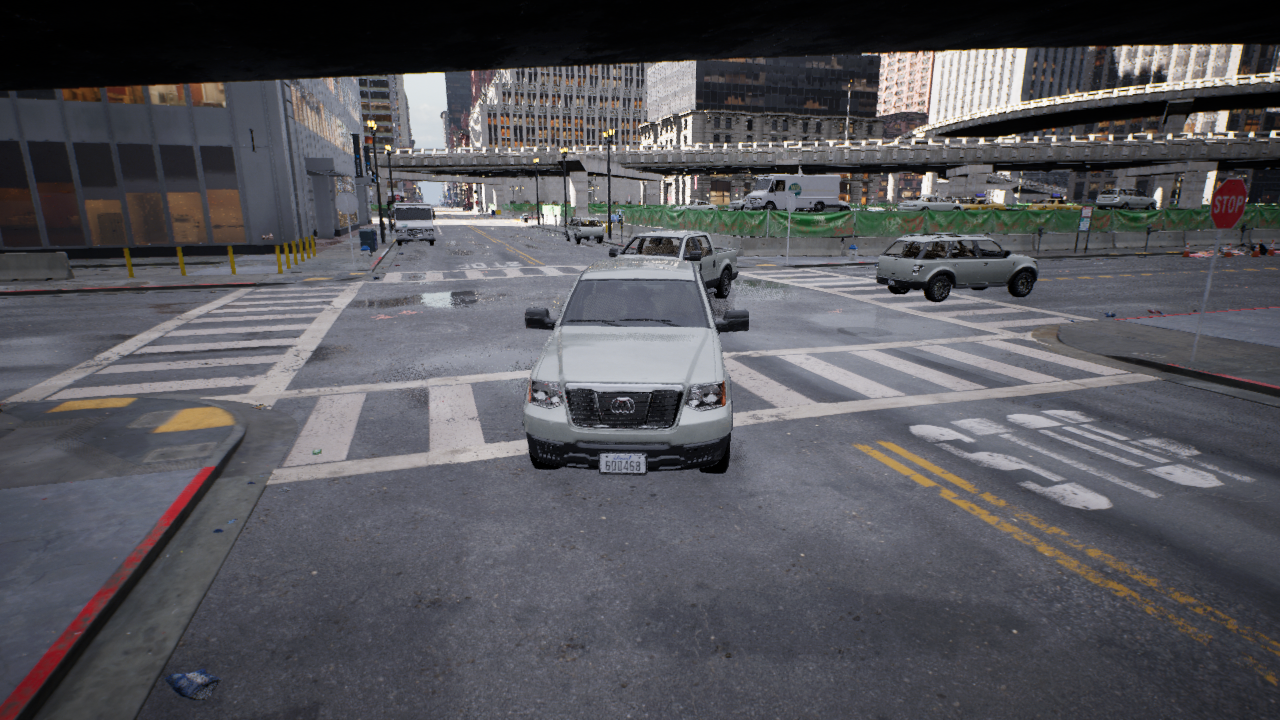
Venue: intersection
Lighting: clear day
Vehicle rig: pickup